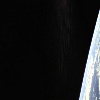
Label: space